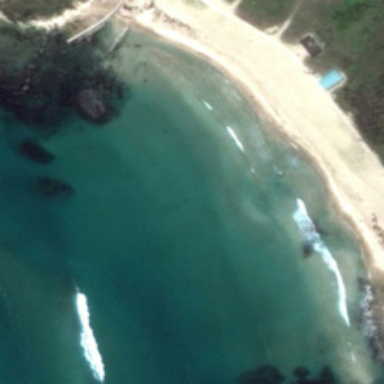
Yellow beach and green trees are next to blue ocean .